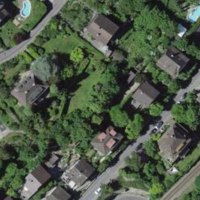
EUNIS habitat code: 55
Species observed at this site:
Chelidonium majus